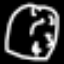
Label: clock